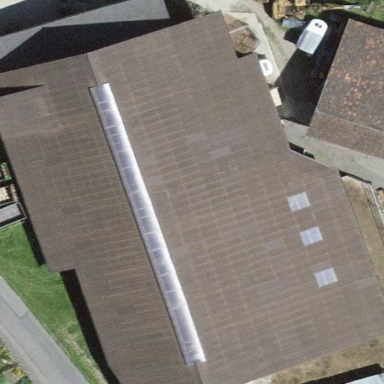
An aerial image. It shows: Cowshed building.